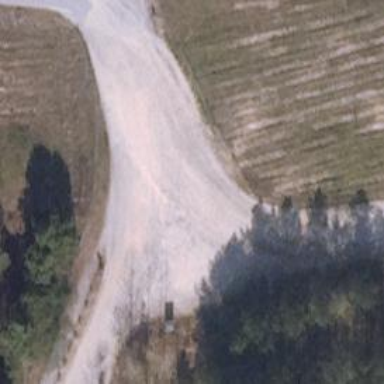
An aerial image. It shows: Unclassified road.